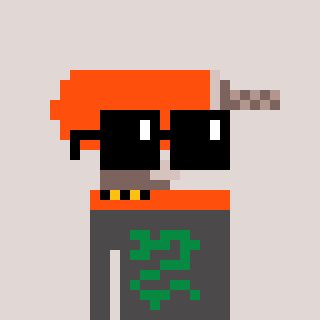
a pixel art character with square black sunglasses, a drill-shaped head and a grayscale-colored body on a warm background